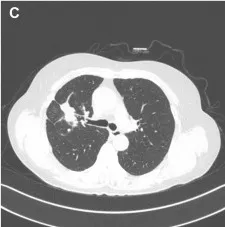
Clinical course according to CT scans. (C) Disease progression in October 2020.
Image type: radiology (ct)